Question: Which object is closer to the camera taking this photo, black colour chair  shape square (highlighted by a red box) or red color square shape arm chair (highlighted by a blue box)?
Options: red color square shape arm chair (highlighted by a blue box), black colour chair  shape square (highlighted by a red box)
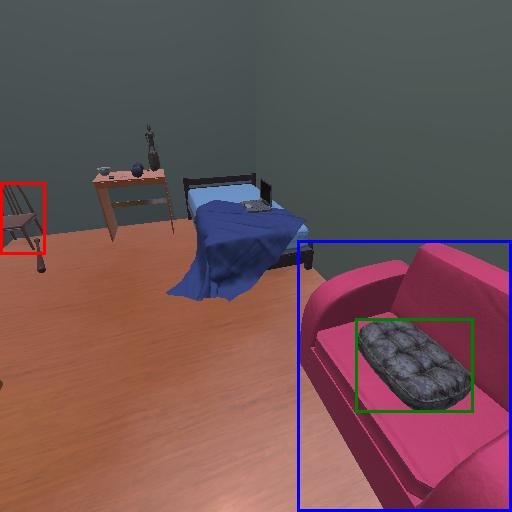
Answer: red color square shape arm chair (highlighted by a blue box)